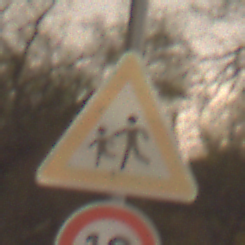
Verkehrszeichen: KinderRechts
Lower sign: Geschwindigkeit10
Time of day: Night
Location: Outdoor (Nature)
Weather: Clear
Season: NotSpecified
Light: Natural